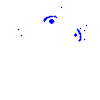
Particle: electron